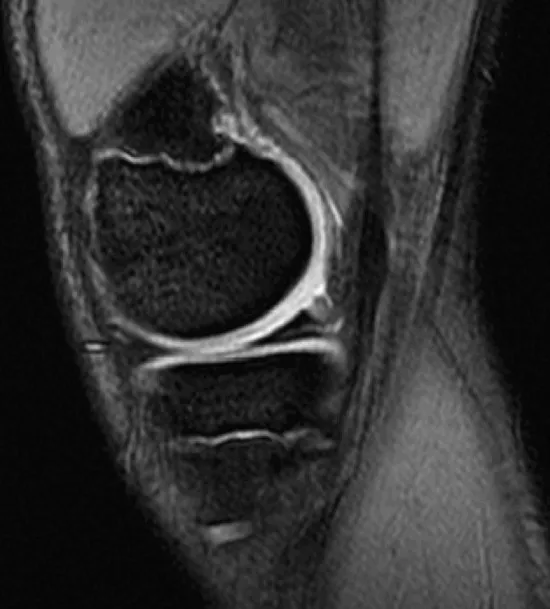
T2 weighted Saggital MRI showing the medial meniscus.
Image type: radiology (mri)